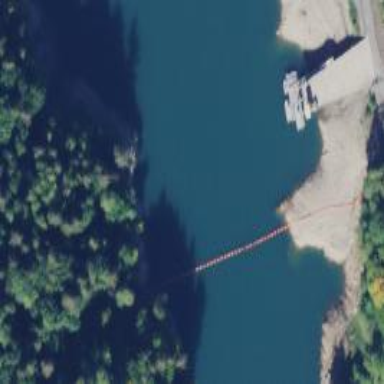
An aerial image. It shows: Floating barrier on the waterway.